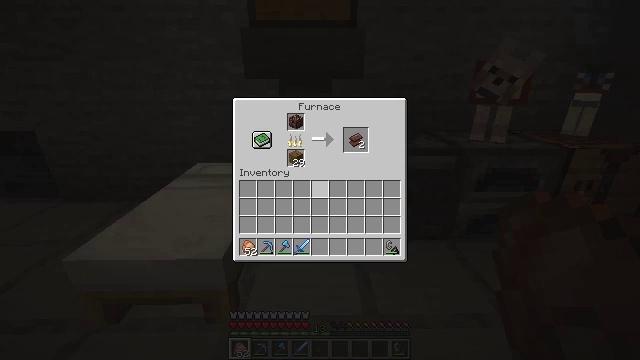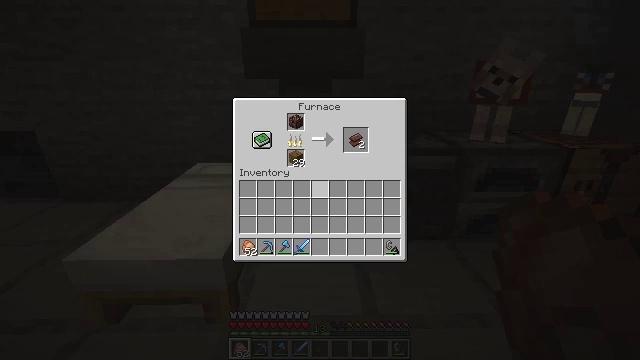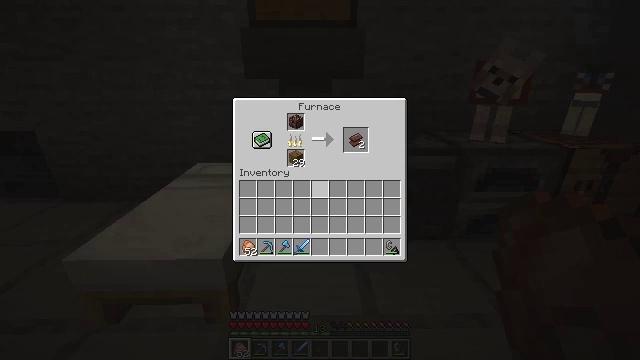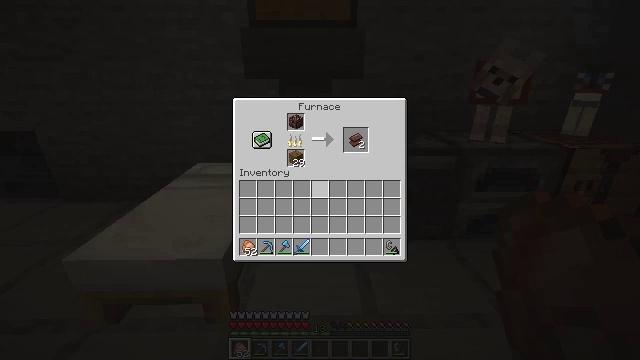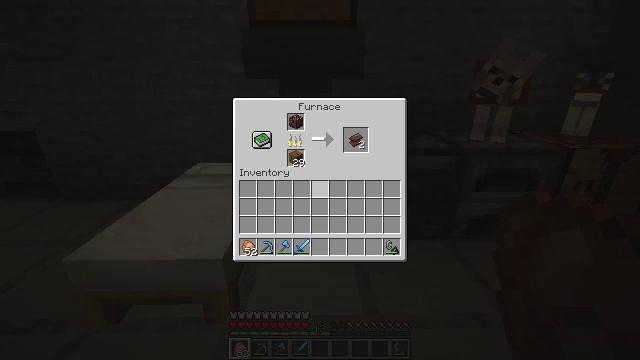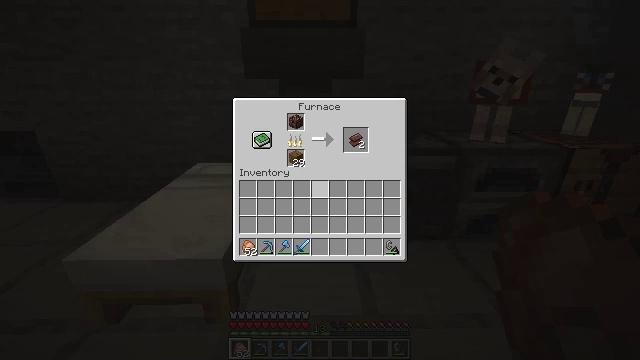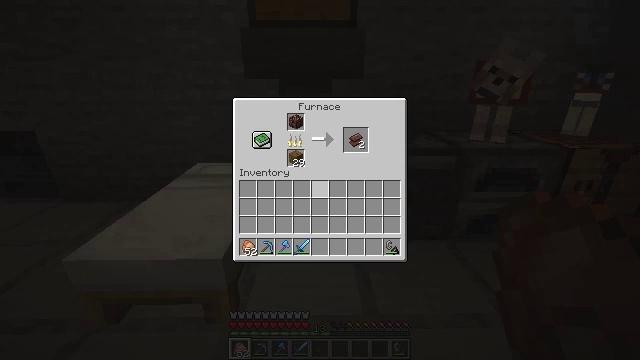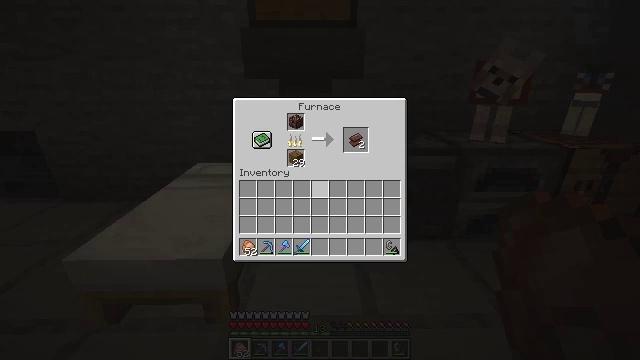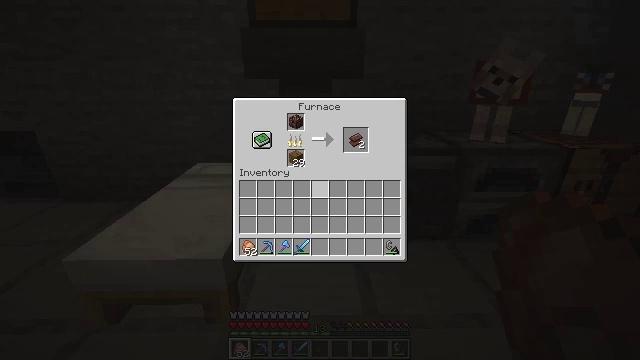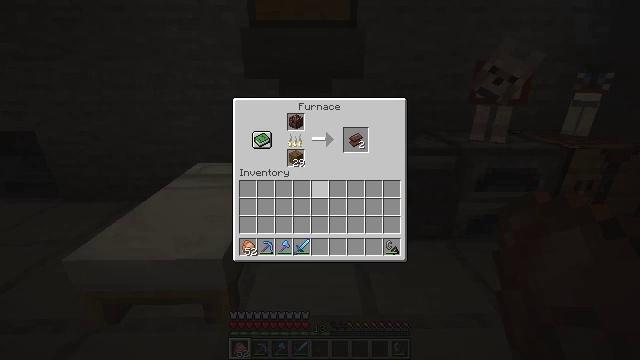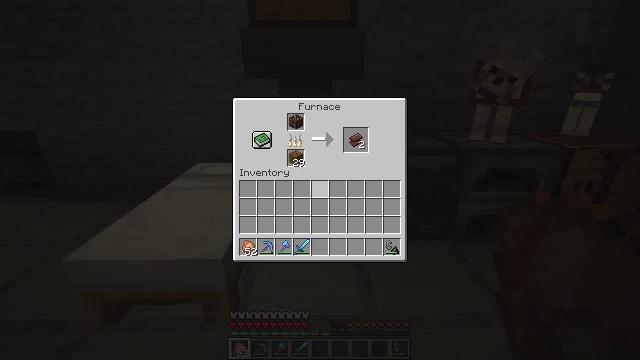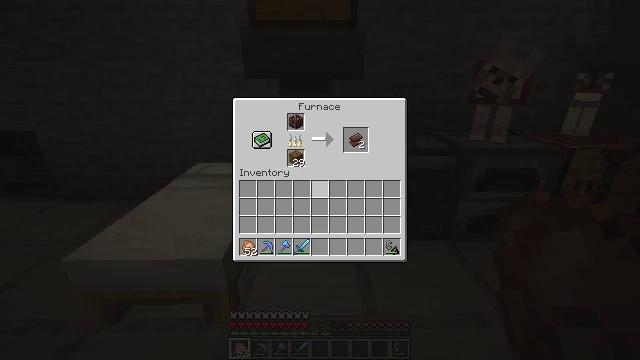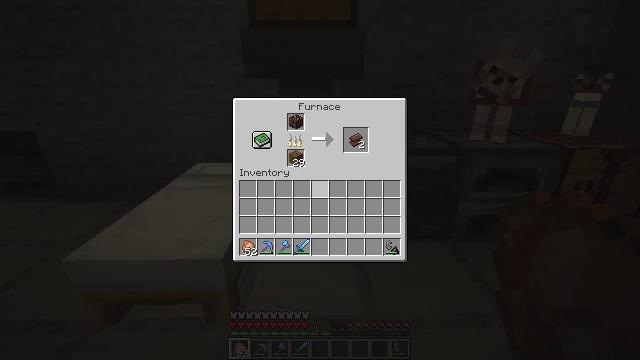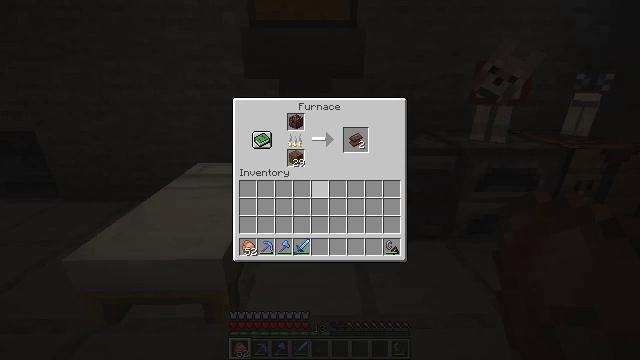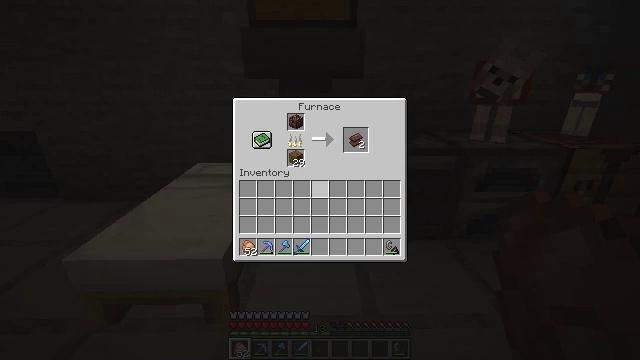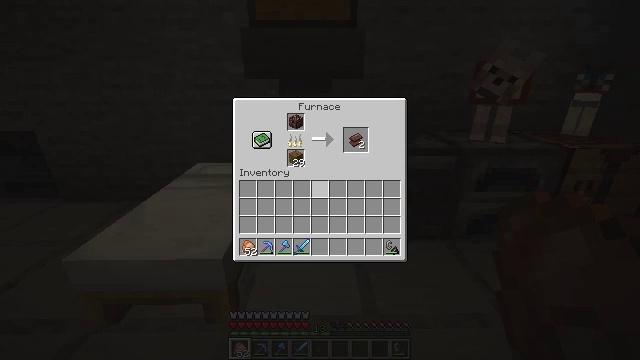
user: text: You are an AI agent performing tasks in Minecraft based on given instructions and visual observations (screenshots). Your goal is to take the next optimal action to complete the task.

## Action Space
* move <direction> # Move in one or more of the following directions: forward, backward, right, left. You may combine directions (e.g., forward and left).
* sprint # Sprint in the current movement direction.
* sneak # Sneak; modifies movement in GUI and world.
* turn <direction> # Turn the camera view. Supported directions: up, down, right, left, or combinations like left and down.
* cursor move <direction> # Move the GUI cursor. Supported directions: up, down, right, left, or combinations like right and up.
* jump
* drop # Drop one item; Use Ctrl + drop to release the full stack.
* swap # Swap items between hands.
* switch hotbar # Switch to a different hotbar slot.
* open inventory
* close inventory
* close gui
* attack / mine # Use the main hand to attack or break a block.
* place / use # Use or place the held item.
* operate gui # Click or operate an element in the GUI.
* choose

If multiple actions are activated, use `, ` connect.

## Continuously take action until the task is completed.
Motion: motion action
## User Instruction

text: Turn ancient debris into netherite scrap using a furnace.
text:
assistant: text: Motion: no_op
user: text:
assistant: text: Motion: no_op
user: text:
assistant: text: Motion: no_op
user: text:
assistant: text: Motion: no_op
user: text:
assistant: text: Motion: no_op
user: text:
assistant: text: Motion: no_op
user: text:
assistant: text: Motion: no_op
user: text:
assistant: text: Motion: no_op
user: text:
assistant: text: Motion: no_op
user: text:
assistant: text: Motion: no_op
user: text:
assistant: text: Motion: no_op
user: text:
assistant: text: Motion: no_op
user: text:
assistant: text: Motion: no_op
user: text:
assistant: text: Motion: no_op
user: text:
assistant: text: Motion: no_op
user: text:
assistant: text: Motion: no_op
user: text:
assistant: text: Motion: no_op
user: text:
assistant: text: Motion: no_op
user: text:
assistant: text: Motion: no_op
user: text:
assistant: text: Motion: no_op
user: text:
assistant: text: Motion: no_op
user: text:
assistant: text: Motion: no_op
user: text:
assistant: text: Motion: no_op
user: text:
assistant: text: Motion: no_op
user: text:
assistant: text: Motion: no_op
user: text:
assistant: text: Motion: no_op
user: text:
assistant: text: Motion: no_op
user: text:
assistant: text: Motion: no_op
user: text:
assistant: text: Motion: no_op
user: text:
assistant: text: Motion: no_op